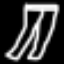
Label: pants